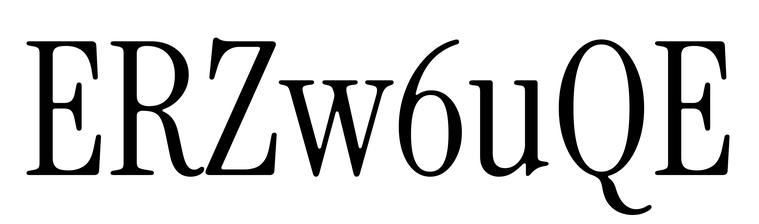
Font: InstrumentSerif-Regular